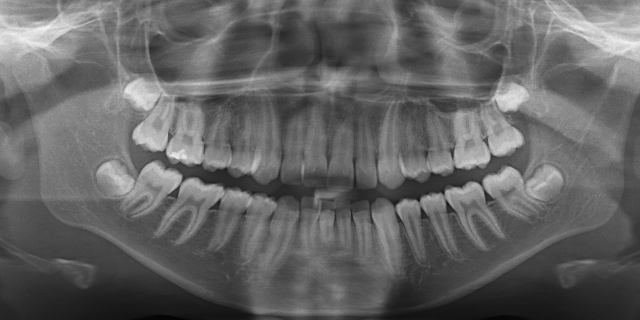
adult